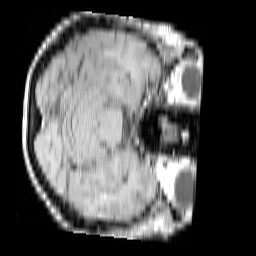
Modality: T1w
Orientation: axial
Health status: ill
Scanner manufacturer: philips
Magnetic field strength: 3 T
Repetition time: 0.3787 s
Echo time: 0.002908 s